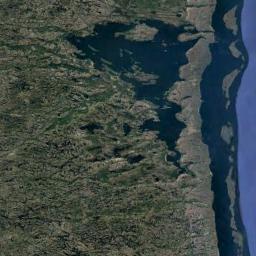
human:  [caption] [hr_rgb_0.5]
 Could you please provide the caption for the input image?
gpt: The river face in a wetland is mantled with large green and brown mixed dense vegetation .

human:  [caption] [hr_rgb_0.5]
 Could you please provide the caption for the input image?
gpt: The wetland consists of dry plants and blue water .

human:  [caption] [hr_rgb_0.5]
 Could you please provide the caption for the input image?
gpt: Beside this wetland is a blue ocean  .

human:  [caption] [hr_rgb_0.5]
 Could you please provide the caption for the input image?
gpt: There is a small beach surrounded by wetlands .

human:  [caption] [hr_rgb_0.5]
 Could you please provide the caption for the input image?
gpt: The wetland is beside a blue sea .